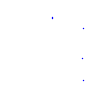
Particle: pion